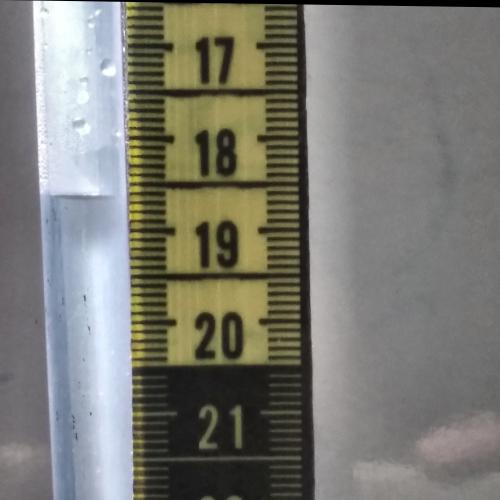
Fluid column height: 18.6 cm